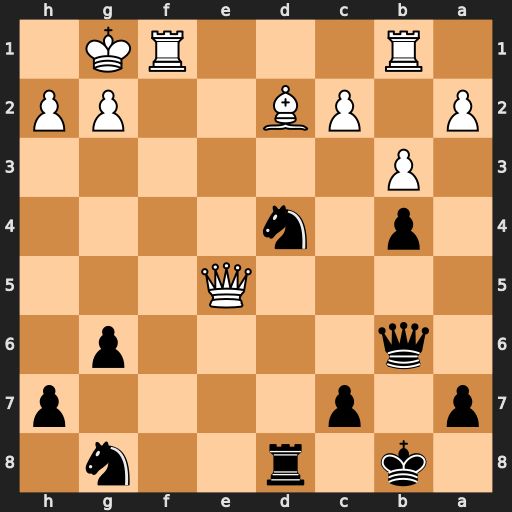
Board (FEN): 1k1r2n1/p1p4p/1q4p1/4Q3/1p1n4/1P6/P1PB2PP/1R3RK1
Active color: b
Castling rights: -
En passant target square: -
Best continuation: Nf3+ Kh1 Nxe5